Aerial crown-view tile of a tropical tree (Barro Colorado Island, Panama), acquired 20241014:
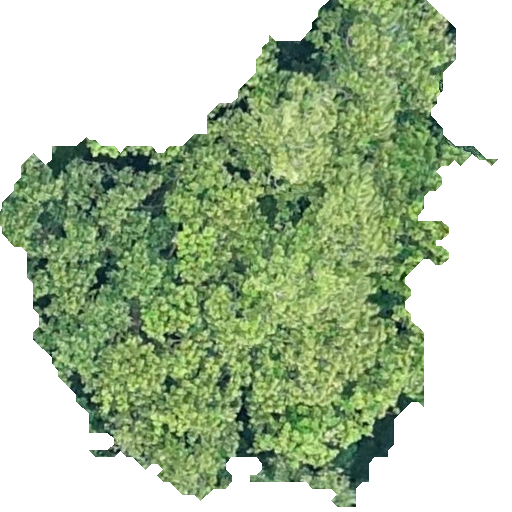
Species: Anacardium excelsum
GBIF accepted scientific name: Anacardium excelsum
Crown area: 235.861 m²